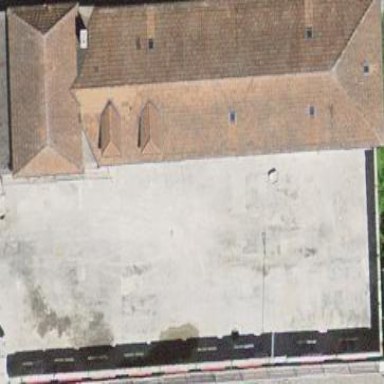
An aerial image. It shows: Industrial building.